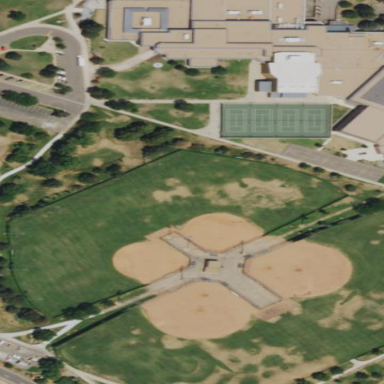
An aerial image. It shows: Baseball pitch for leisure land.